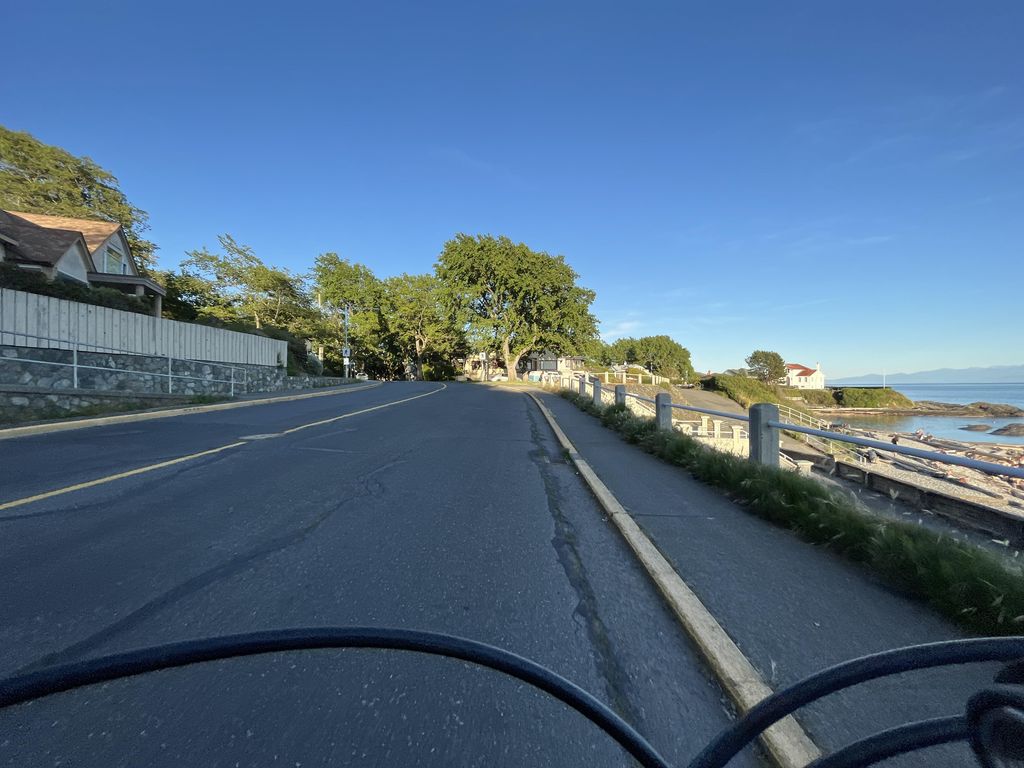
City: victoria